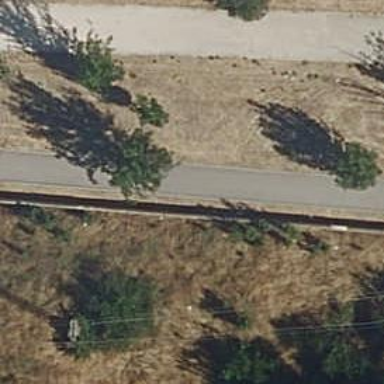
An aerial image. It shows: Kerb barrier.